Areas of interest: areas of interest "Commercial service"
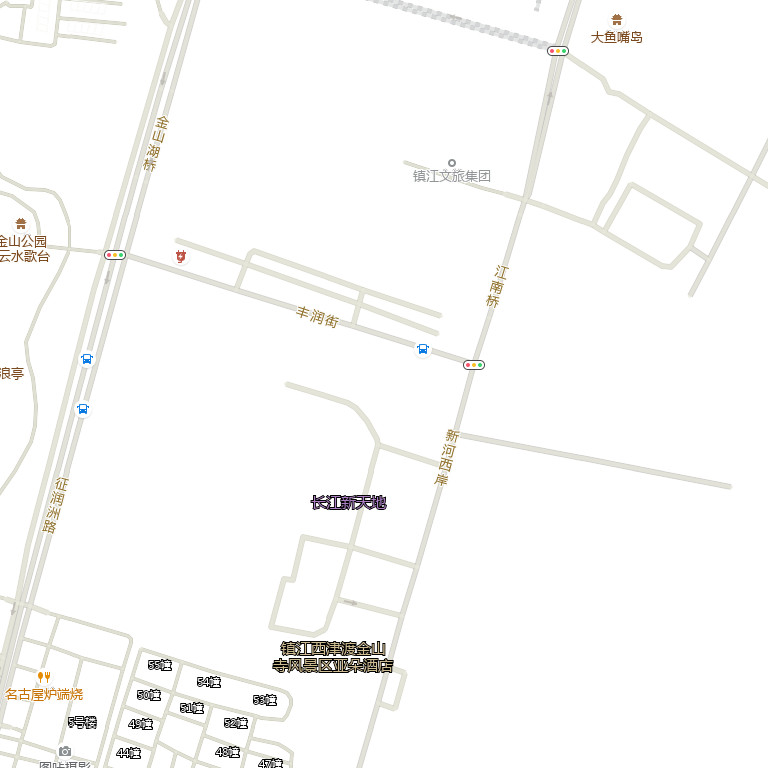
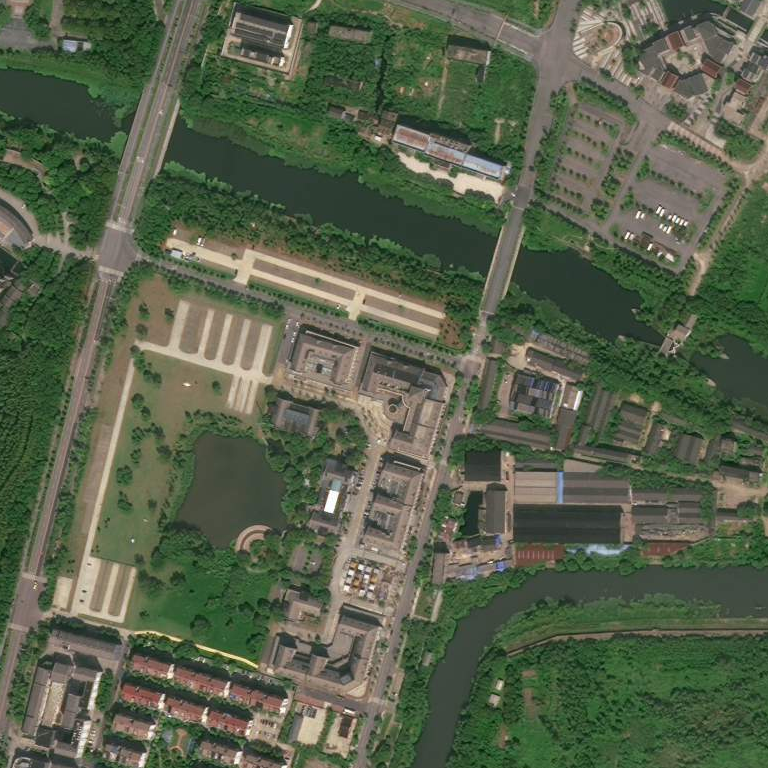